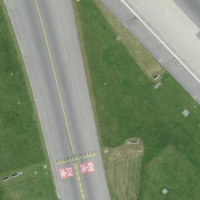
EUNIS habitat code: 57
Species observed at this site:
Ciconia ciconia